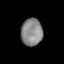
Tissue: lung
Cell type: Endothelial cells
Senescence score: 0.5567
Nuclear area (px): 574
Mean DAPI intensity: 134.69